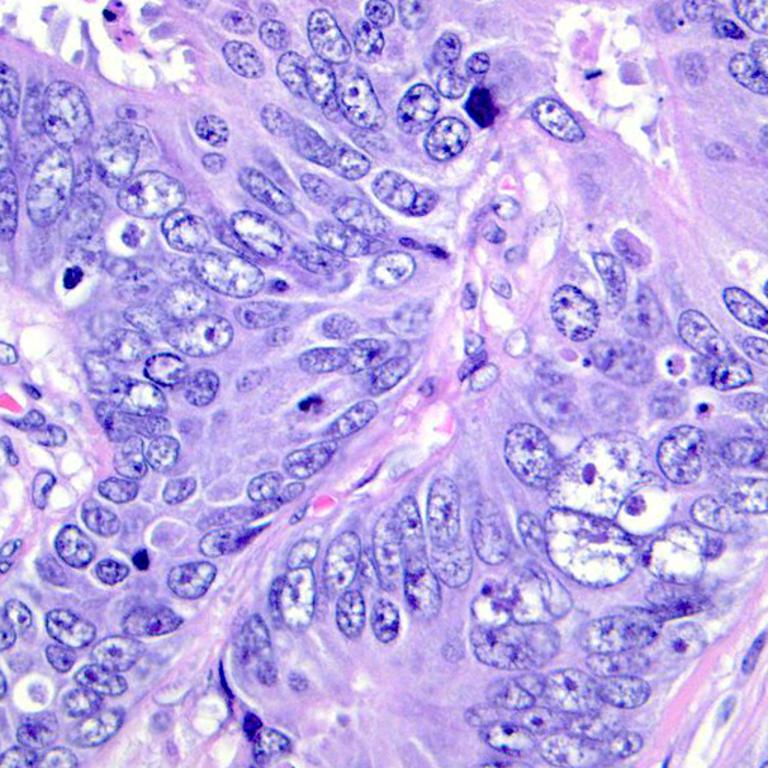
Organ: colon
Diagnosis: adenocarcinomas